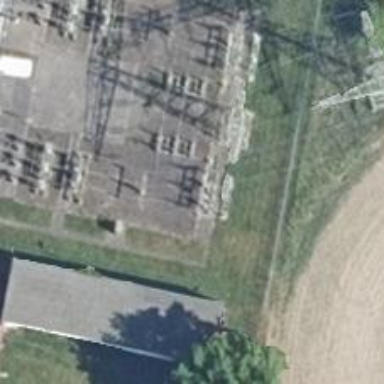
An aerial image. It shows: Power line is depicted.